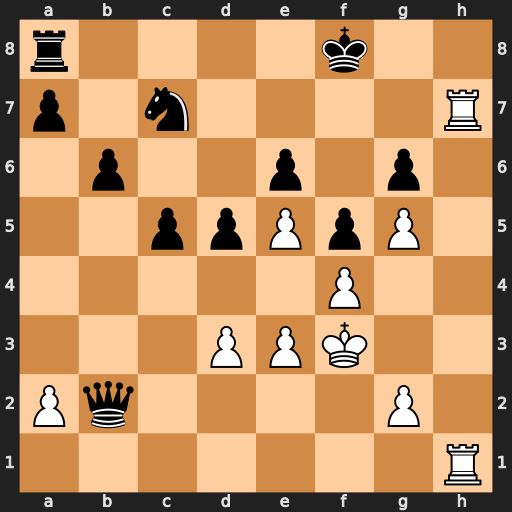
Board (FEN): r4k2/p1n4R/1p2p1p1/2ppPpP1/5P2/3PPK2/Pq4P1/7R
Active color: w
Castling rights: -
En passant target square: -
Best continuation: Rh8+ Ke7 R1h7#